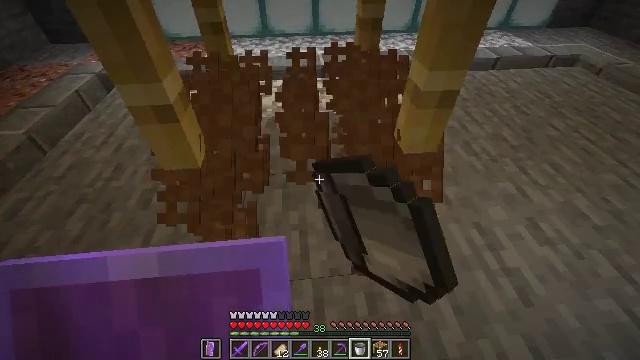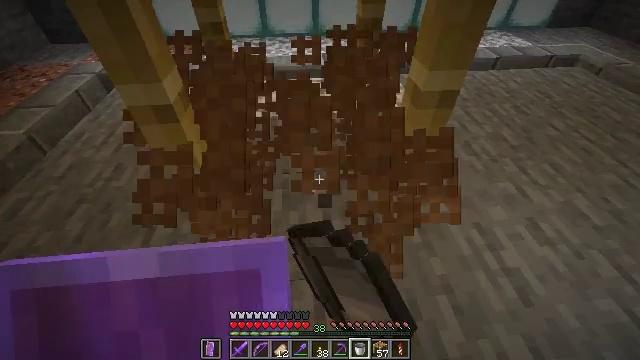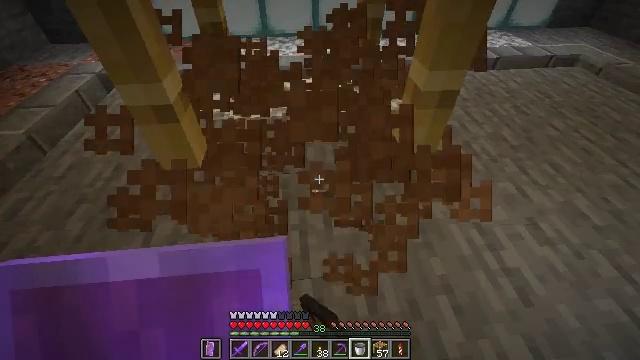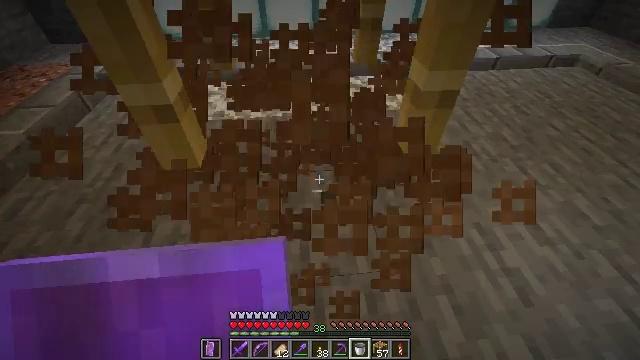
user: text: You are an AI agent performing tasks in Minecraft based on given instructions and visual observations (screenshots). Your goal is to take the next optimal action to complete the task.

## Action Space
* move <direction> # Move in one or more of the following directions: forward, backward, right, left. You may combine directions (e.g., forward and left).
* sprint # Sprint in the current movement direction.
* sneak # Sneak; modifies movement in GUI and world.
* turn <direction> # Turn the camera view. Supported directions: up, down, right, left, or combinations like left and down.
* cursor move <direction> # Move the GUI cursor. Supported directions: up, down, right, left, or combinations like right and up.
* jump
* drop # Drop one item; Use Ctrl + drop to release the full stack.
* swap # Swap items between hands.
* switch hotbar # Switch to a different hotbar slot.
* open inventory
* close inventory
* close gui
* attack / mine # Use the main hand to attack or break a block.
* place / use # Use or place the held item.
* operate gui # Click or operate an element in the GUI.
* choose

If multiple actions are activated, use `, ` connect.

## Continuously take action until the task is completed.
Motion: motion action
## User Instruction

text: Retrieve scaffolding from a build site.
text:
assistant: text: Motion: no_op
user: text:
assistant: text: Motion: no_op
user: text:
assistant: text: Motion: no_op
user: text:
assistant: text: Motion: no_op